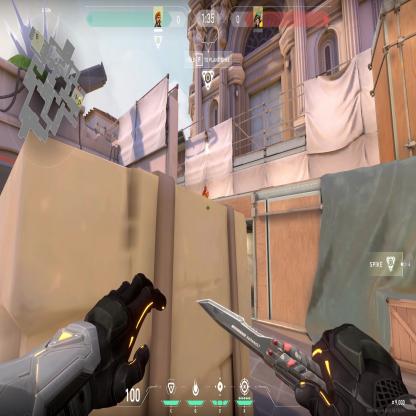
Label: enemy